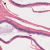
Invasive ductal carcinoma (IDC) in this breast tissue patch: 0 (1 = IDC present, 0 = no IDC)